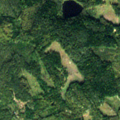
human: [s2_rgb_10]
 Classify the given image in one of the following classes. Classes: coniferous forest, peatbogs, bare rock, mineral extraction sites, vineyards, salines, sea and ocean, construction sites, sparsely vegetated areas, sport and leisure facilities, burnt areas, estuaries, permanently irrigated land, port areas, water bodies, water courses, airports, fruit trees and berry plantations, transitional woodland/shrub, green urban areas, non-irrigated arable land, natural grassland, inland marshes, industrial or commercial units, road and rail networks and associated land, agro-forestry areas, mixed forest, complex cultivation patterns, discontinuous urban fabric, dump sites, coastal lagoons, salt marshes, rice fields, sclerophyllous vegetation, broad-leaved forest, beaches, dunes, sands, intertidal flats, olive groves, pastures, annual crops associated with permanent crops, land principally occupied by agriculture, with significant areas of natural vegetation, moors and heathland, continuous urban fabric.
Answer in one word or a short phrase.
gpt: coniferous forest, mixed forest, transitional woodland/shrub